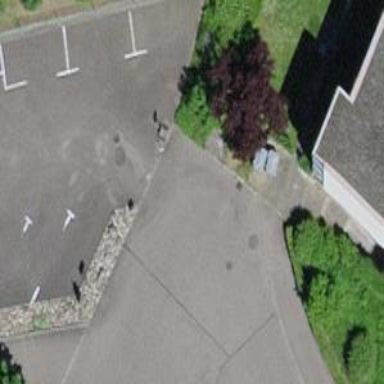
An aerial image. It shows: Bollard.